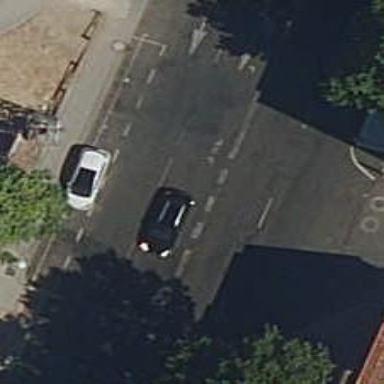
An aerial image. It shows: Road with traffic signals.